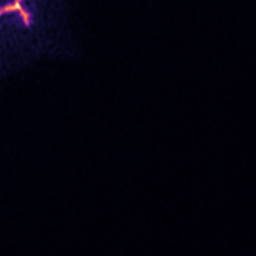
Label: Super-resolution ER image